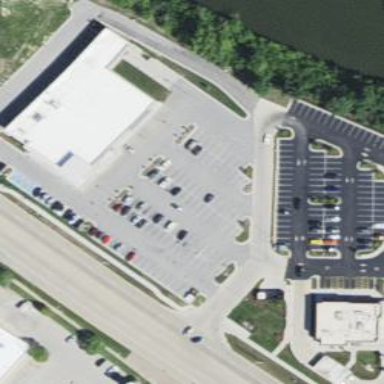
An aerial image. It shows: Retail area.